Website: macys
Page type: customer-info-address
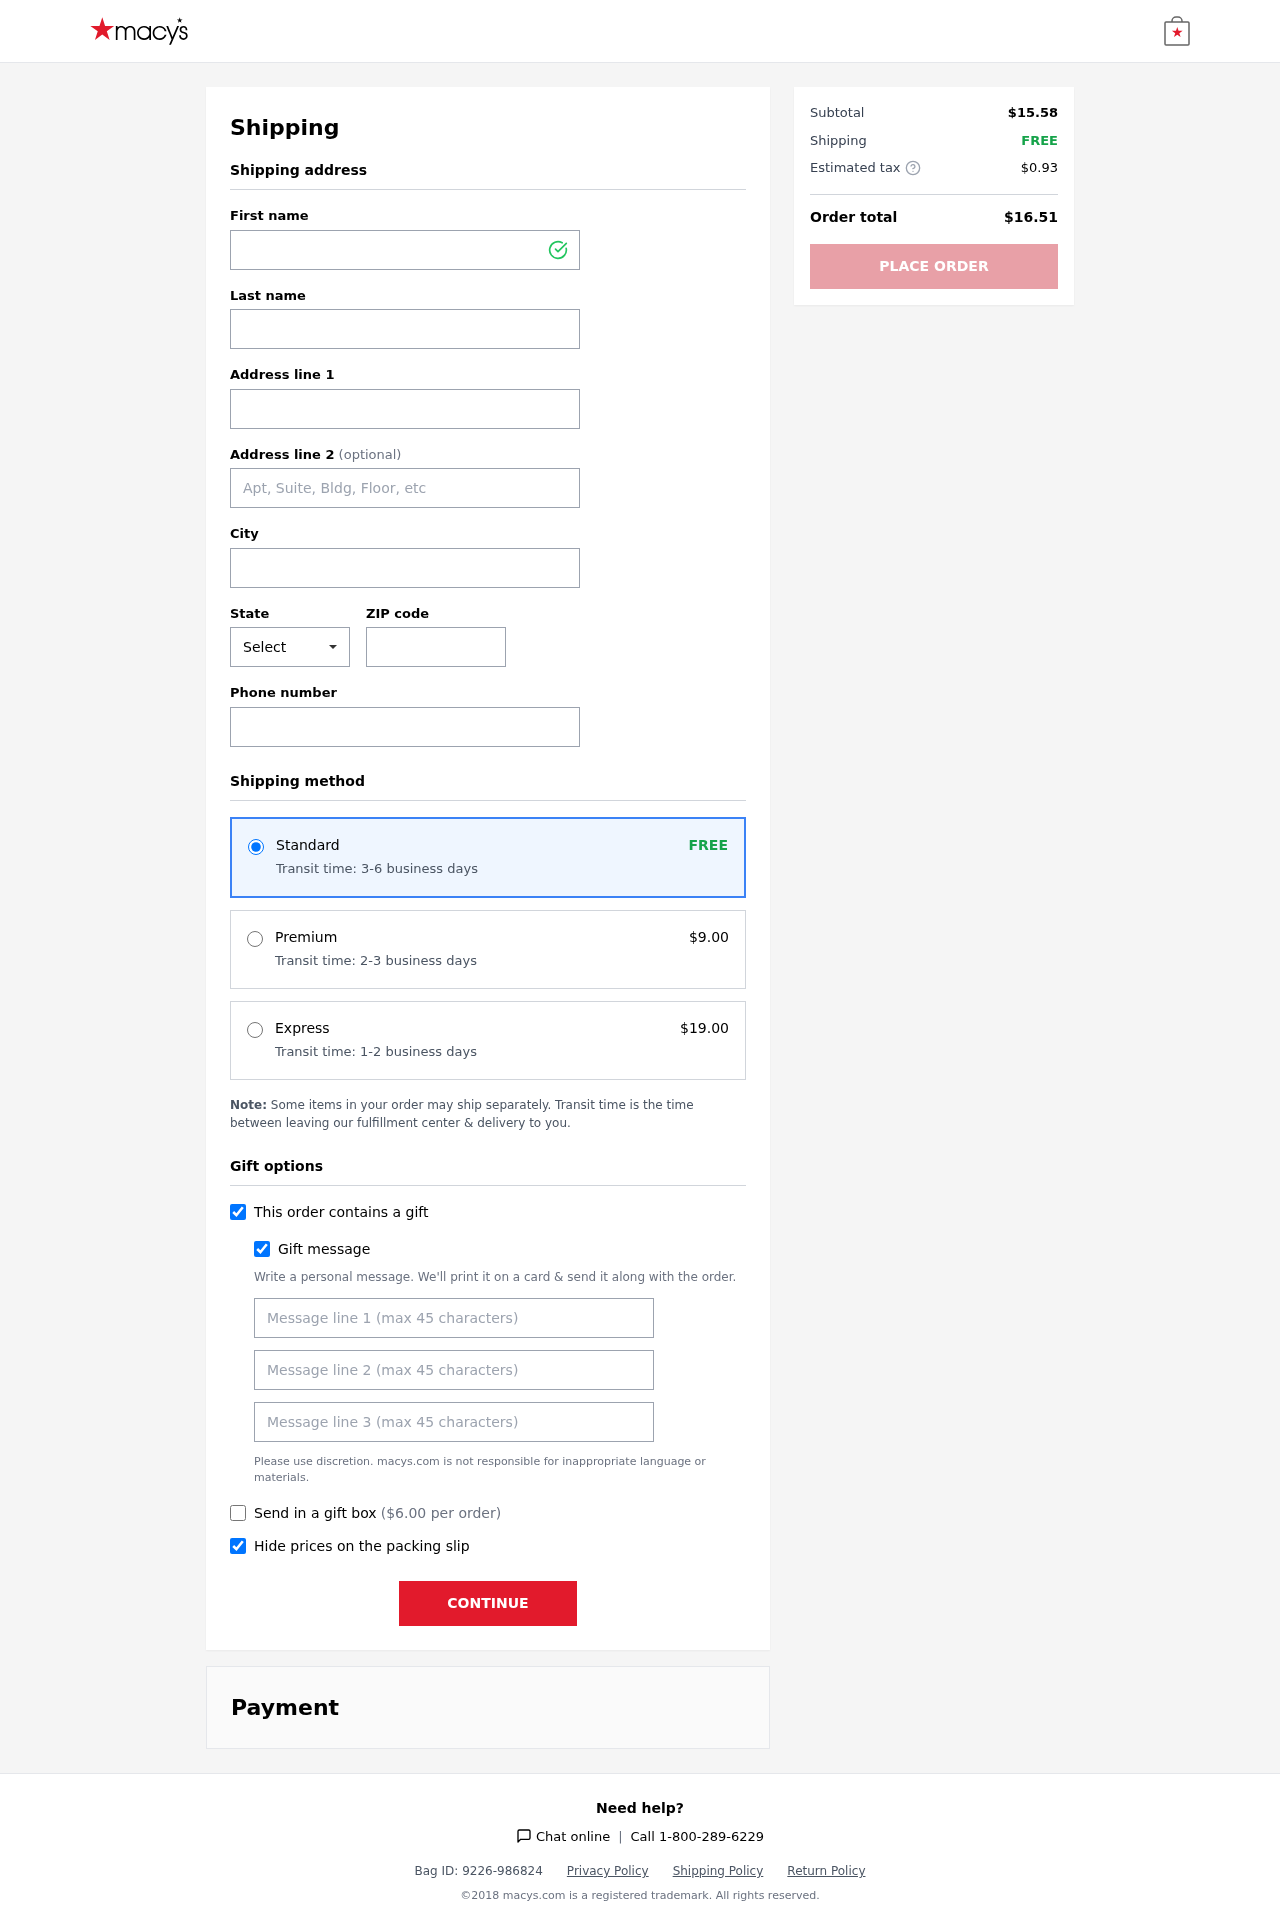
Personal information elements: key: PII_CITY
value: East Tiffany
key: PII_FIRSTNAME
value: Benjamin
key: PII_GIFT_MESSAGE
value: Hey Joseph! I came across this mixed berry psyllium husk powder and thought of you—perfect for those morning smoothies we both love. Hope it adds a little something special to your day! Benjamin
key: PII_LASTNAME
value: Garcia
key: PII_PHONE
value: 7674267364
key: PII_POSTCODE
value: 98182
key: PII_STATE_ABBR
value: IL
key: PII_STREET
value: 044 Elijah Trace
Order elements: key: ORDER_SHIPPING_STANDARD
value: FREE
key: ORDER_SHIPPING_STANDARD_TIME
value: Transit time: 3-6 business days
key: ORDER_SHIPPING_PREMIUM
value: $9.00
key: ORDER_SHIPPING_PREMIUM_TIME
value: Transit time: 2-3 business days
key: ORDER_SHIPPING_EXPRESS
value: $19.00
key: ORDER_SHIPPING_EXPRESS_TIME
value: Transit time: 1-2 business days
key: ORDER_GIFT_BOX_FEE
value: $6.00
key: ORDER_SUBTOTAL
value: $15.58
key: ORDER_SHIPPING_COST
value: FREE
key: ORDER_TAX
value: $0.93
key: ORDER_TOTAL
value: $16.51